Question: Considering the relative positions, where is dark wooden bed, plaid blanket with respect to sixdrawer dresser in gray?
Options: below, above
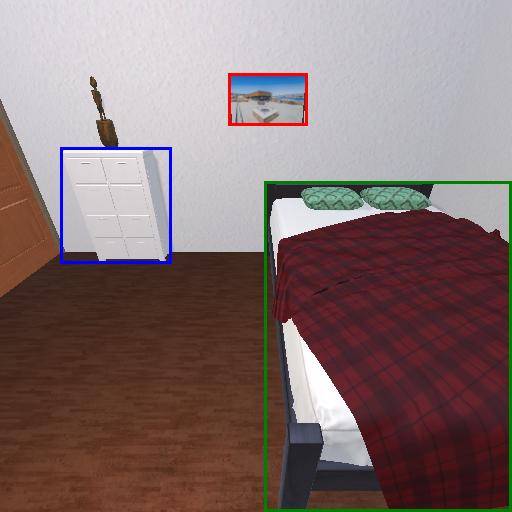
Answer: below